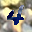
Label: 4